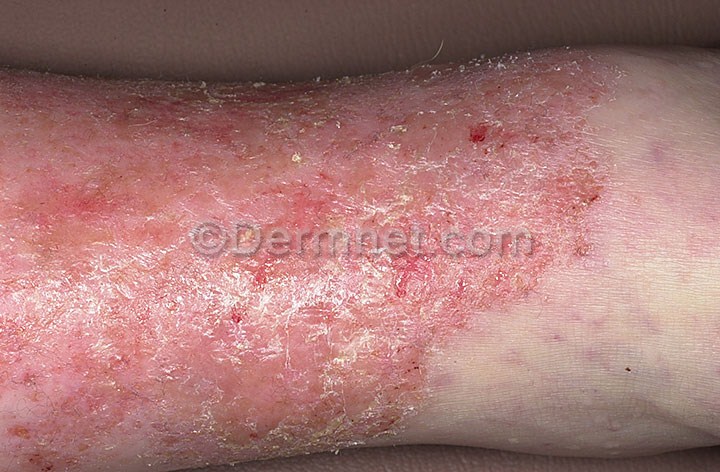
Disease: Eczema Photos